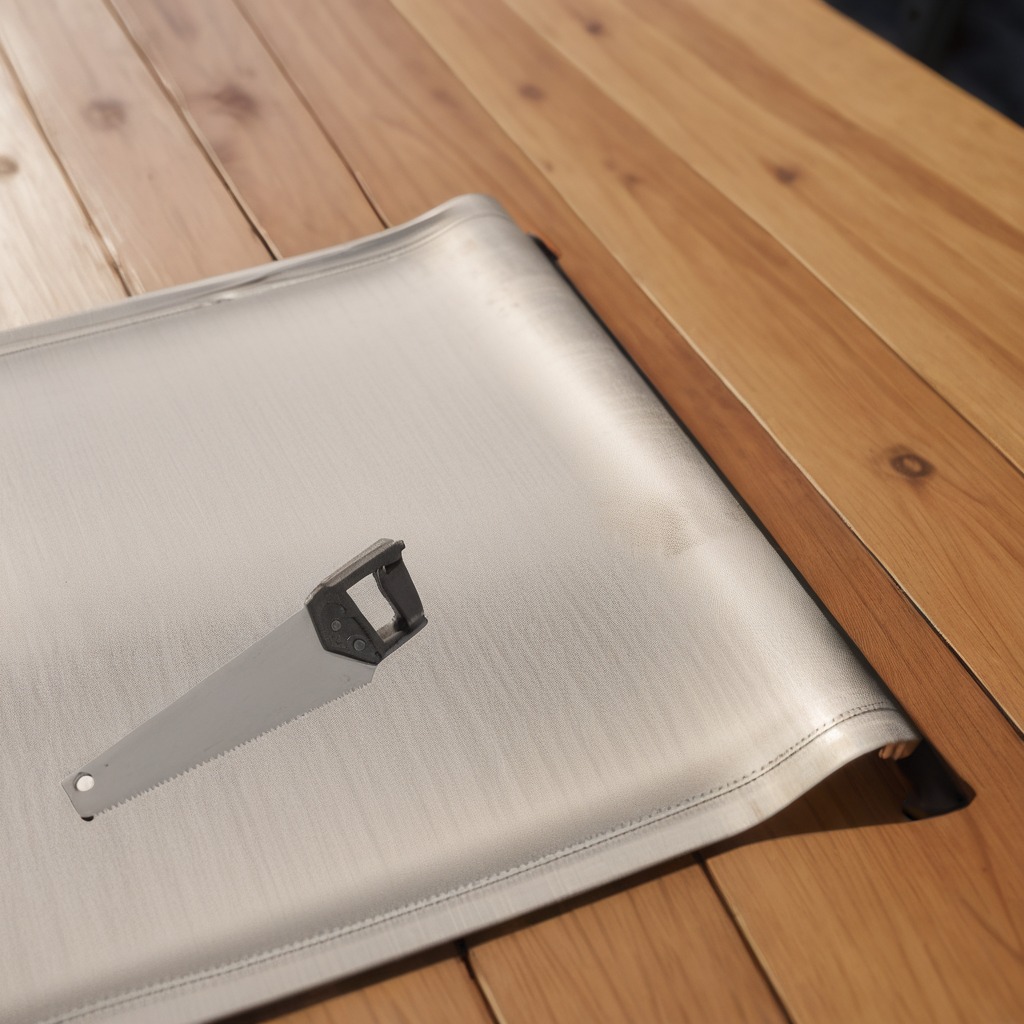
A metal saw lies on a wooden table in an outdoor workshop during daytime bright natural light soft shadows worn but beneath the cloth.